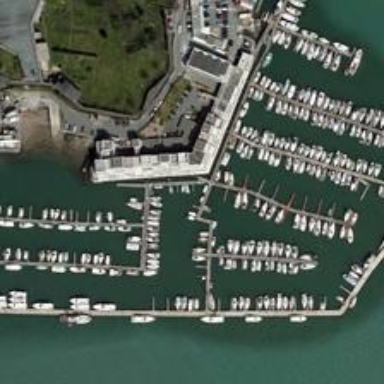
Many boats are in a port near a wharf .